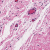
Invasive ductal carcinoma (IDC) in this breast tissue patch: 0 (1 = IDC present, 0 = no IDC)